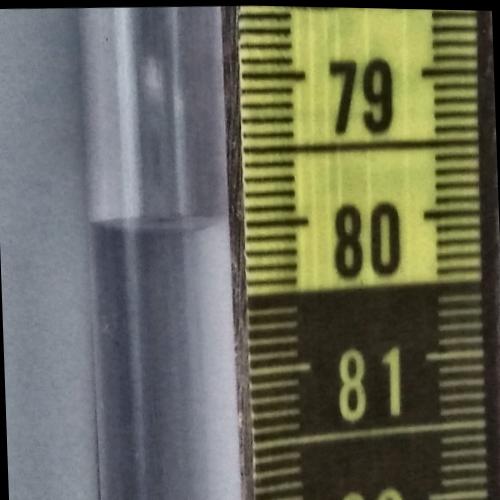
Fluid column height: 80.0 cm